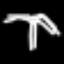
Label: palm tree